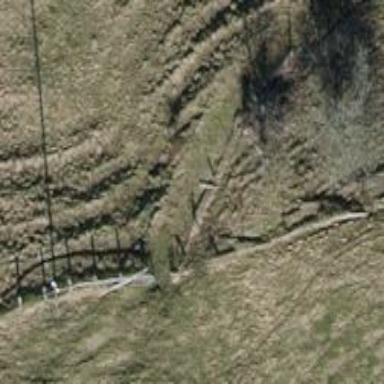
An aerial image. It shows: Path covered in grass.